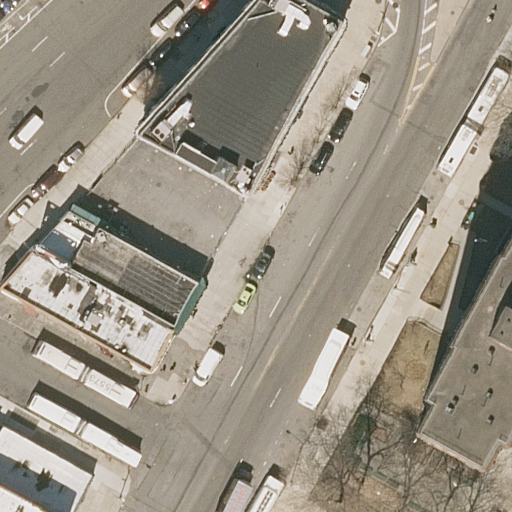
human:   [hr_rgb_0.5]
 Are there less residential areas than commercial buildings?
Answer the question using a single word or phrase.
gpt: no

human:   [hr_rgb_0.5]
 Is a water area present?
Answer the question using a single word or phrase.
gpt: no

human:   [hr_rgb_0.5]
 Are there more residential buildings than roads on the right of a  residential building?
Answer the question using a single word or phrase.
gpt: no

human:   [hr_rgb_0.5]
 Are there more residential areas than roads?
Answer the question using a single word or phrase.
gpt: no

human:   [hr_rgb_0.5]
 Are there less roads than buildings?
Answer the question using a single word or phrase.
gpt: no

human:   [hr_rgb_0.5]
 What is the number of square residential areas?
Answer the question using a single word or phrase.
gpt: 0

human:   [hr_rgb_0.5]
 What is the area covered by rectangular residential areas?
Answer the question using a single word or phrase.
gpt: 10638m2

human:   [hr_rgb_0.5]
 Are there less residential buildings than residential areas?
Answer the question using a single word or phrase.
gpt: no

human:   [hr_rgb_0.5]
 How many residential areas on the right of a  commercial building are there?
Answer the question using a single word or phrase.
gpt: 0

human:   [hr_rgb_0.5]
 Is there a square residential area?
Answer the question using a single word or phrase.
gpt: no

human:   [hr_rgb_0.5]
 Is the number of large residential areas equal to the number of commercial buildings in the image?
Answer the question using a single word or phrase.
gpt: no

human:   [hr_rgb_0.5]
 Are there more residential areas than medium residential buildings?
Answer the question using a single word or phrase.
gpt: no

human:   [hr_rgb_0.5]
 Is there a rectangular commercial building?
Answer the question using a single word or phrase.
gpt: no

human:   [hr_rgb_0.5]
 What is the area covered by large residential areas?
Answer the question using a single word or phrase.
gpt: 10638m2

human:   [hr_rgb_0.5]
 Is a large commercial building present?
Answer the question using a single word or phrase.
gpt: no

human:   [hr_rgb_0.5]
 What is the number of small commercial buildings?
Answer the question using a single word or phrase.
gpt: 0

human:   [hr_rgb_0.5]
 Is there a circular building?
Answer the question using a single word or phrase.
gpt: no

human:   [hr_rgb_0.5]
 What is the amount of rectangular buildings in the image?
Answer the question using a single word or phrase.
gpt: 4

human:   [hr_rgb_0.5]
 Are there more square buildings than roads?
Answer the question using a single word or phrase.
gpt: no

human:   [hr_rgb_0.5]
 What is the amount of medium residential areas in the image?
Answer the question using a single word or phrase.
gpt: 0

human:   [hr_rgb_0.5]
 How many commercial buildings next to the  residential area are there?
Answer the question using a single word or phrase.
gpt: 0

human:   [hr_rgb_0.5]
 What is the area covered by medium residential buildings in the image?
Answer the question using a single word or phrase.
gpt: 1363m2

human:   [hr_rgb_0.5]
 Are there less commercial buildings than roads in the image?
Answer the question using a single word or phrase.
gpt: yes

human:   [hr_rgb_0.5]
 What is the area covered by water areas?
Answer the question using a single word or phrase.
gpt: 0m2

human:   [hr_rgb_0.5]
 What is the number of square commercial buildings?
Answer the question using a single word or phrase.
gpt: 0

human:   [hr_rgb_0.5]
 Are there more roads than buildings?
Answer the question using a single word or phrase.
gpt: yes

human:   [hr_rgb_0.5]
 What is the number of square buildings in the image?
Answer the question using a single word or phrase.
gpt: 0

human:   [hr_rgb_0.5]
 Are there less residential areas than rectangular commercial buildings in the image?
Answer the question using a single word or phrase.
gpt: no

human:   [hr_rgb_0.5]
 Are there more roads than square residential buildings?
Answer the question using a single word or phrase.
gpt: yes

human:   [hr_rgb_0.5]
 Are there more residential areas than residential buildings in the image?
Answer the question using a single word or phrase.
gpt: no

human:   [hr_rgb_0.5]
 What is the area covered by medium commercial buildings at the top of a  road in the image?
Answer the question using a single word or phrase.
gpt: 0m2

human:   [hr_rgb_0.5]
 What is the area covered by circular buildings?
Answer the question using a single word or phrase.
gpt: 0m2

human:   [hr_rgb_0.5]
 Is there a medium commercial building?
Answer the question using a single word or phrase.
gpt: no

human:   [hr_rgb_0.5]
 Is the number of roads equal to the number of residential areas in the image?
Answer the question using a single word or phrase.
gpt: no

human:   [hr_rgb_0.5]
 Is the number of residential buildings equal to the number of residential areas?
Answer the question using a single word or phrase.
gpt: no

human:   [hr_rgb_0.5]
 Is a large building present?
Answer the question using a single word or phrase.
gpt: yes